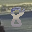
Label: 8